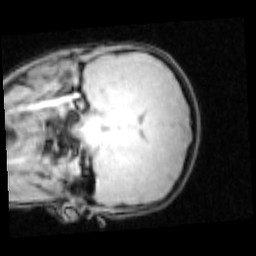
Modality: PDw
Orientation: coronal
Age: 14
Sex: male
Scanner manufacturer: siemens
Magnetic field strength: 3 T
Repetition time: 0.25 s
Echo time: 0.00103 s